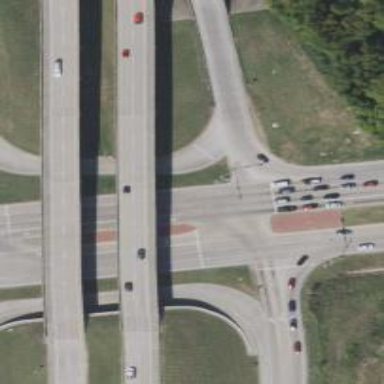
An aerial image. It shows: Trunk highway.